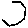
Label: hexagon